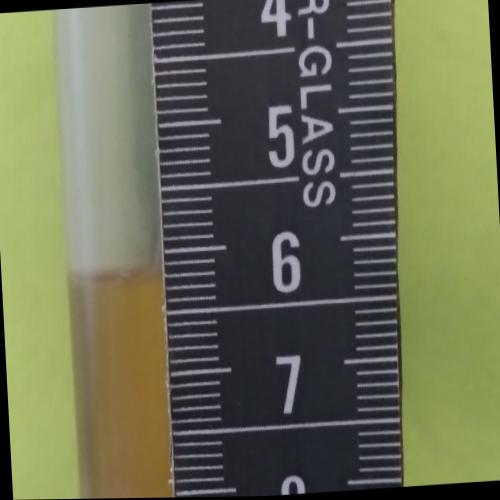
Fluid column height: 6.2 cm